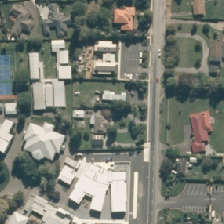
Land cover: urban_build_up